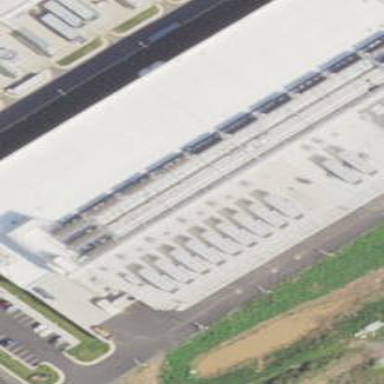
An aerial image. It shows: Data center building.